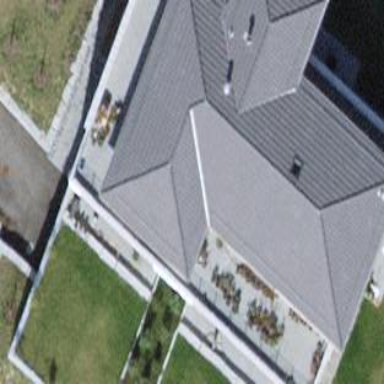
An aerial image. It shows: Hipped roof on apartment building.